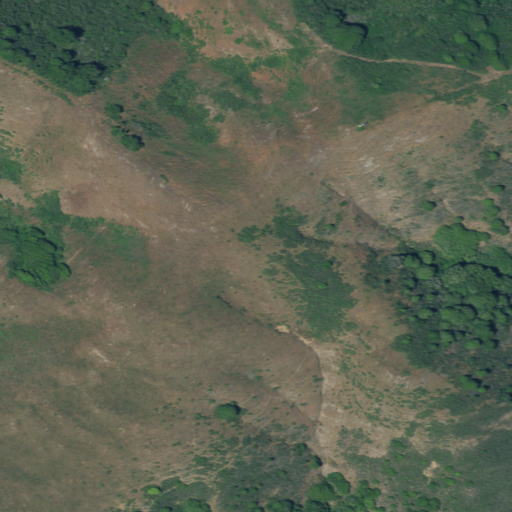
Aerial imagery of mountain in California named Three Peaks containing shrub, grassland, mixed forest, and evergreen forest